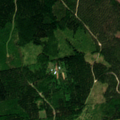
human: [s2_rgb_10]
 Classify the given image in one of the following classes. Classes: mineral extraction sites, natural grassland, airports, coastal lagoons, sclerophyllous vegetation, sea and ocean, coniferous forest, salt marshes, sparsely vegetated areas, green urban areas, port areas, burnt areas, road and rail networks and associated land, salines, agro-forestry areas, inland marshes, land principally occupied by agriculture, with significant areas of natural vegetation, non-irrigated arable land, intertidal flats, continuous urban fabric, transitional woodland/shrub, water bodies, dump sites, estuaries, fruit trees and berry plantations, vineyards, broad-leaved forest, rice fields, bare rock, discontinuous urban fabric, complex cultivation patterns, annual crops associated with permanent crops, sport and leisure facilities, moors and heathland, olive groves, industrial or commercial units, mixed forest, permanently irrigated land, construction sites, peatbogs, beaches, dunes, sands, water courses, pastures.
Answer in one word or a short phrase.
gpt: coniferous forest, mixed forest, transitional woodland/shrub